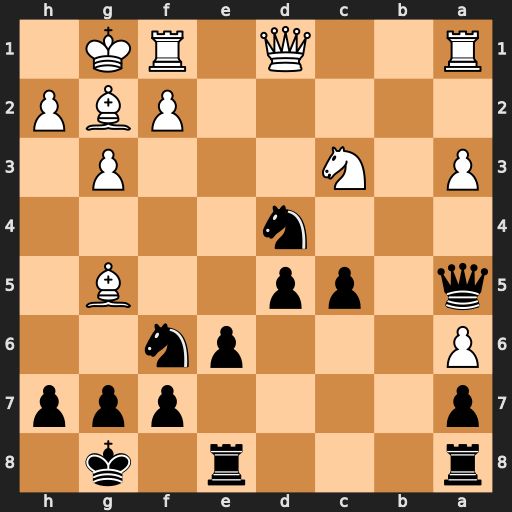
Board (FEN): r3r1k1/p4ppp/P3pn2/q1pp2B1/3n4/P1N3P1/5PBP/R2Q1RK1
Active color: b
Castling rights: -
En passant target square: -
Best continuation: Qxc3 Bxf6 gxf6